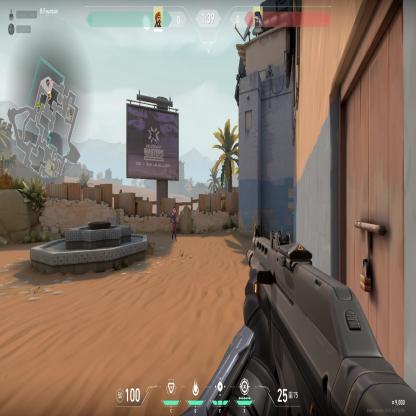
Label: enemy